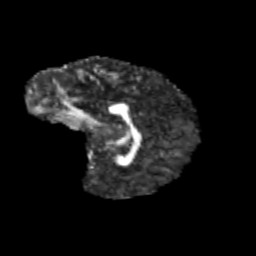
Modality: FA
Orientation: sagittal
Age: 12
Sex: female
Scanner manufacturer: siemens
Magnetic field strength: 3 T
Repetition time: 3.8 s
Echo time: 0.07 s